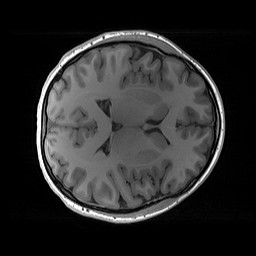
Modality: T1w
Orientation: axial